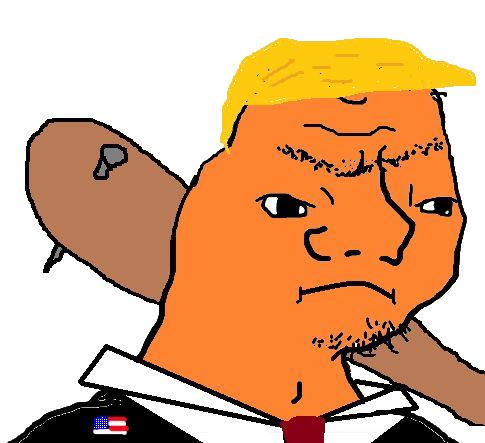
Label: 5_Grug